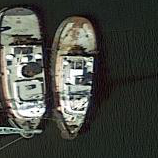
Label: civil